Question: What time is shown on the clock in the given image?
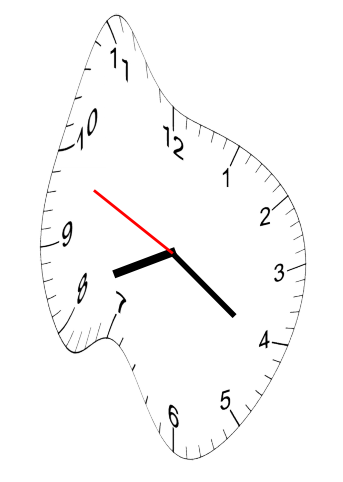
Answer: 08:20:49